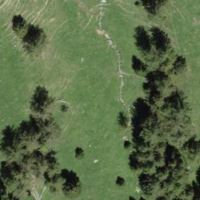
EUNIS habitat code: 23
Species observed at this site:
Dryas octopetala